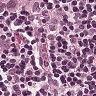
Metastatic tissue present: yes